Question: I am seeing some text like 27x, 165x, 5x, ... while typing in VSCode. Can anyone help me with what it is arriving for?

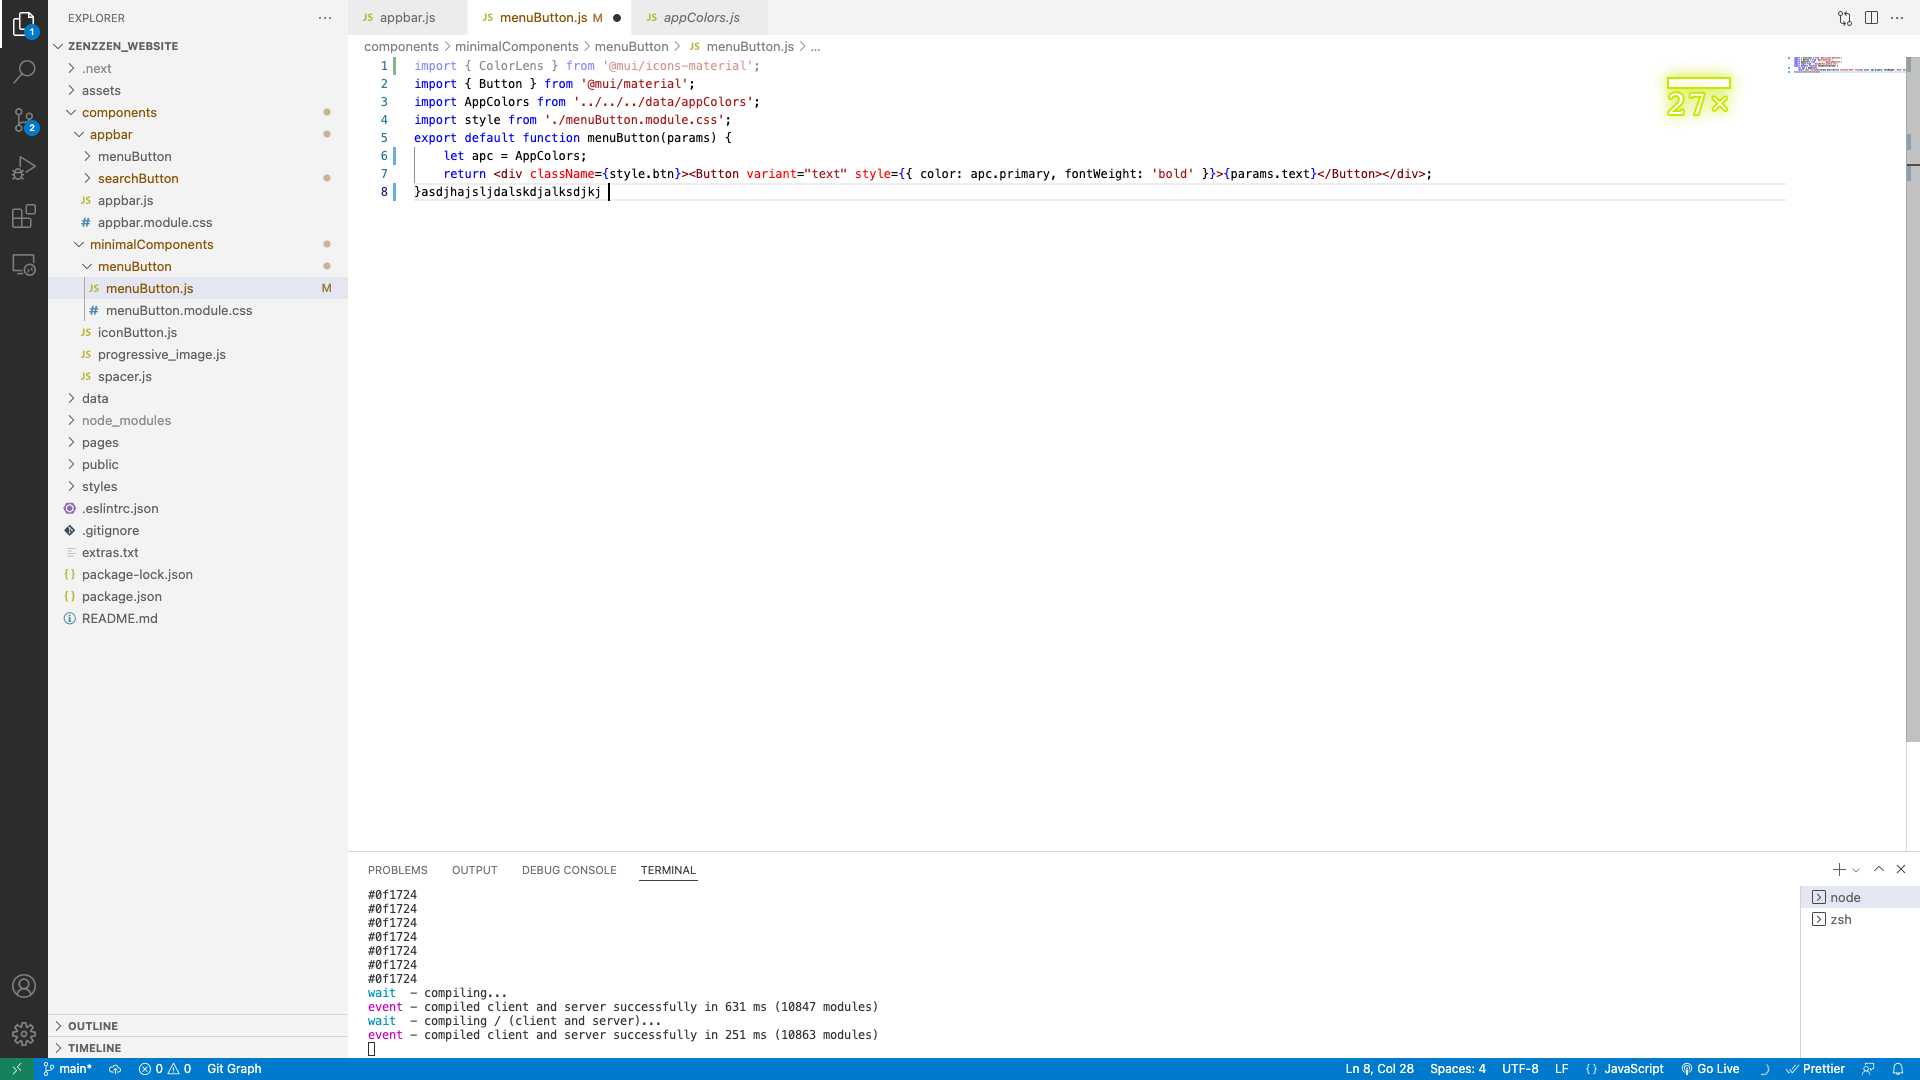
Answer: If you have the extension "Power Mode", you can disable Or edit your settings.
Example: